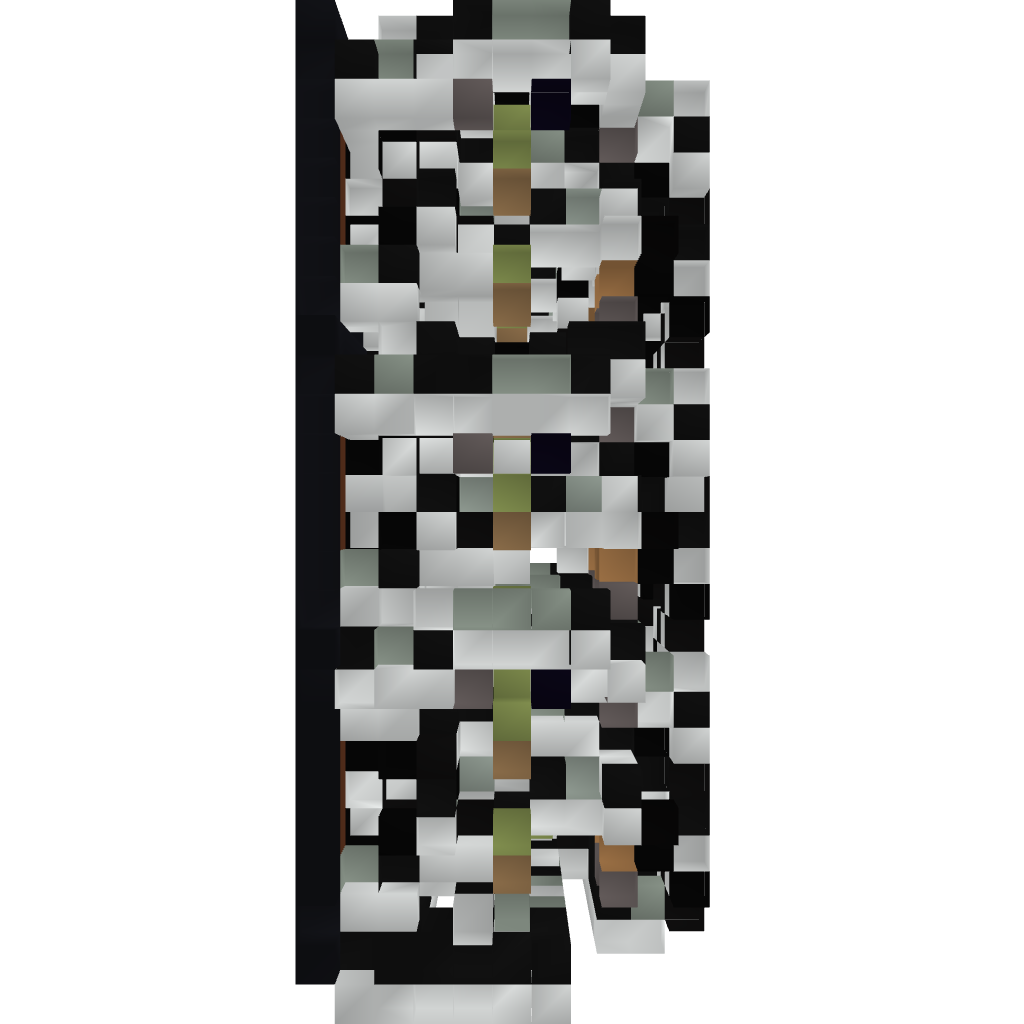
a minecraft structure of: Compact Tic-Tac-Toe  -  Designed for Flying / Creative